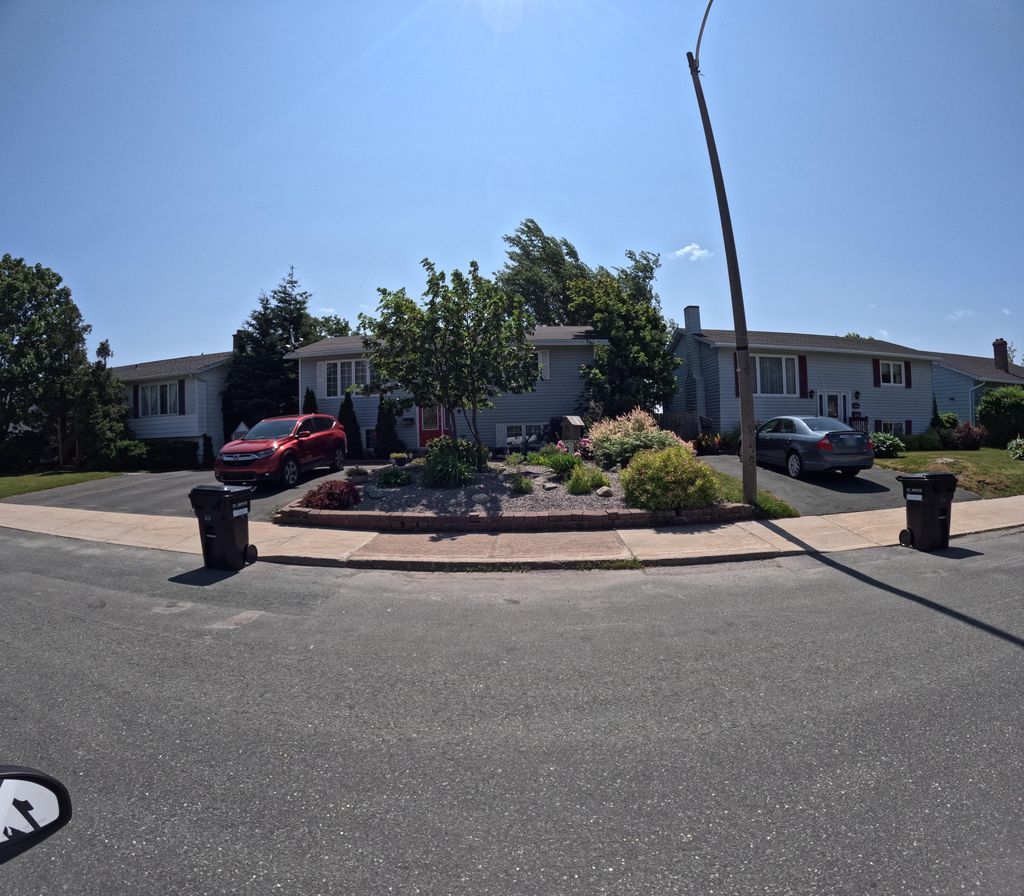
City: st_johns